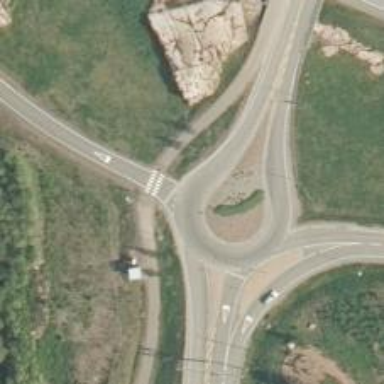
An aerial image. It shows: Tertiary road with asphalt surface leading to roundabout.